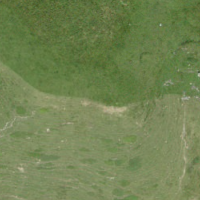
EUNIS habitat code: 23
Species observed at this site:
Marmota marmota